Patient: sex F, age 35
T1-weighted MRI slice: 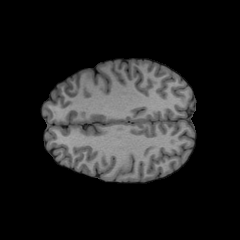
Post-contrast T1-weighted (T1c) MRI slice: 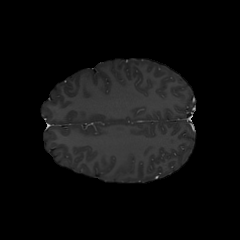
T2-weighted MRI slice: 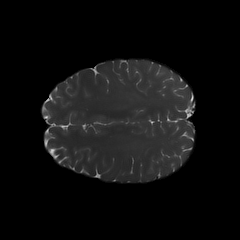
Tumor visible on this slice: no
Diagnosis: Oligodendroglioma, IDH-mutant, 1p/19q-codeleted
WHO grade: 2